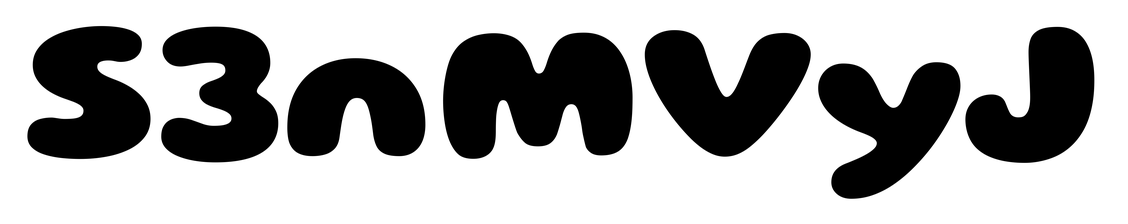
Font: Gluten_ExtraBold